Aerial crown-view tile of a tropical tree (Barro Colorado Island, Panama), acquired 20250317:
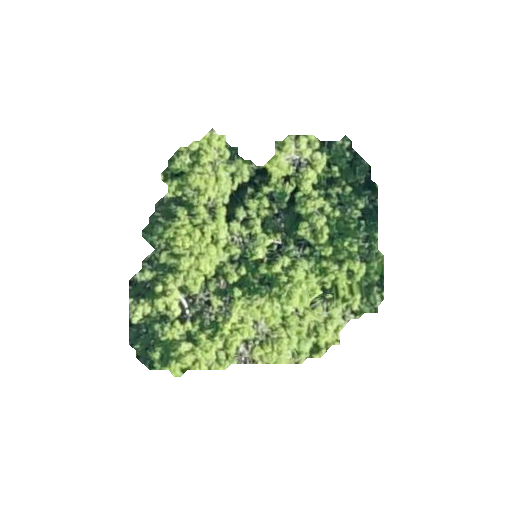
Species: Sterculia apetala
GBIF accepted scientific name: Sterculia apetala
Crown area: 71.803 m²